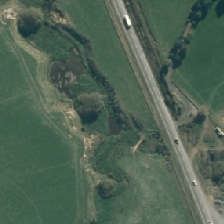
Land cover: herbaceous_freshwater_vege